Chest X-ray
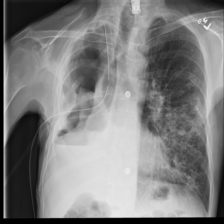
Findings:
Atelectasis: negative
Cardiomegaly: negative
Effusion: negative
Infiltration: negative
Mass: negative
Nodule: negative
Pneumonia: negative
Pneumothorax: positive
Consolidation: negative
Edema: negative
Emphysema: negative
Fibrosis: negative
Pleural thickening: negative
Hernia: negative